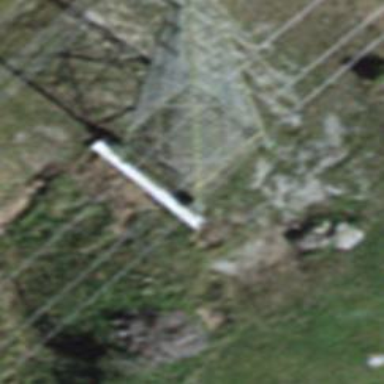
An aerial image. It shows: Power tower.